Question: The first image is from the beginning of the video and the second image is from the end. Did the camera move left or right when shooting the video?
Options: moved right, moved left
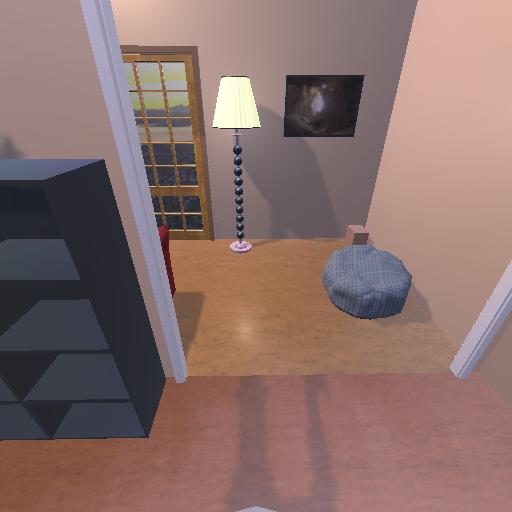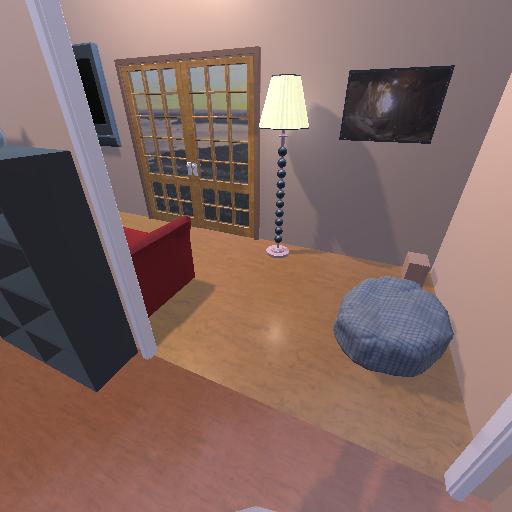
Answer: moved right